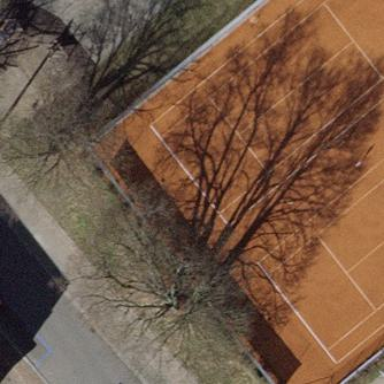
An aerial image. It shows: Tennis court in leisure pitch.